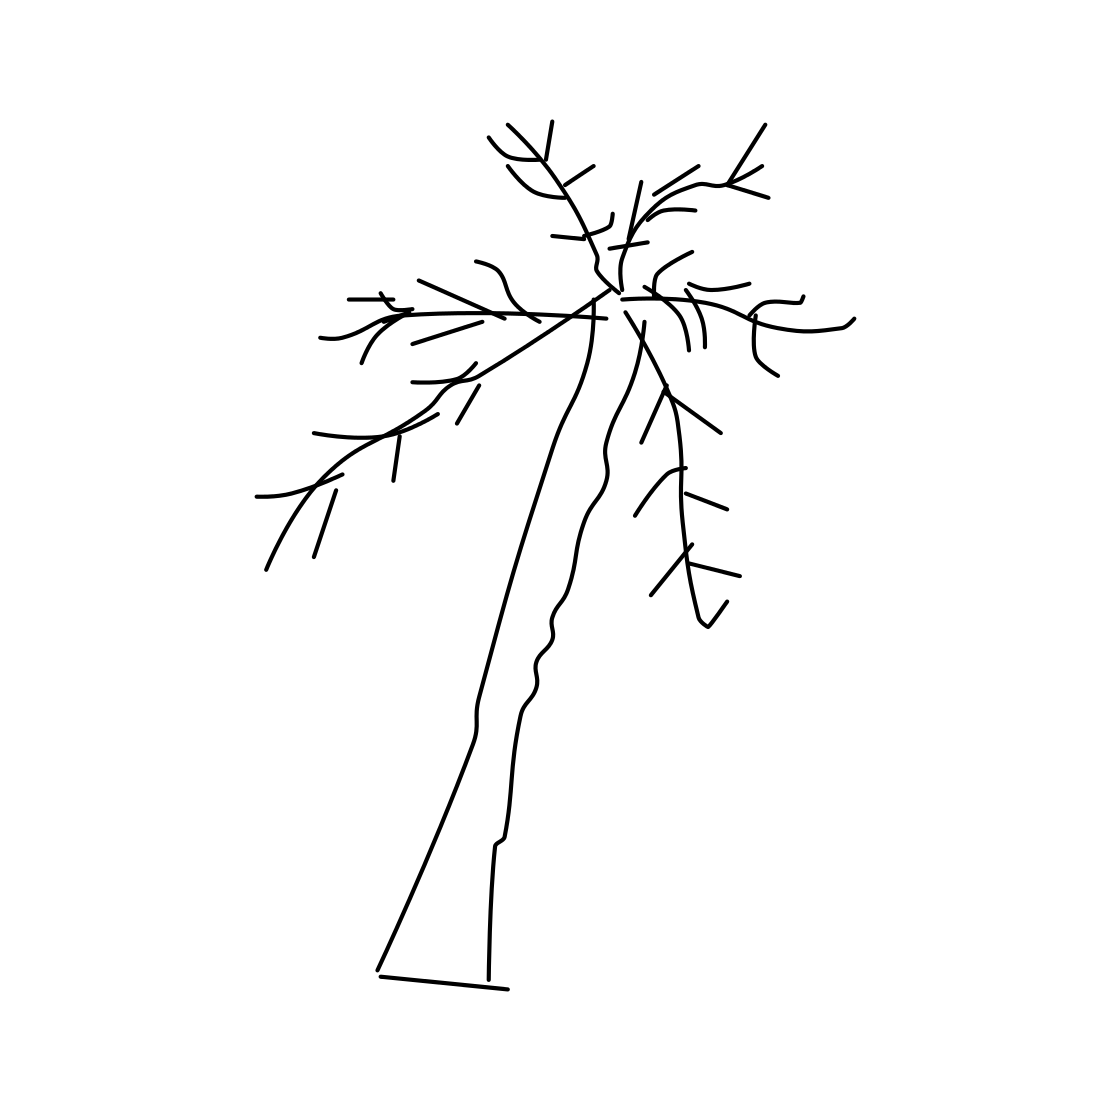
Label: palm tree